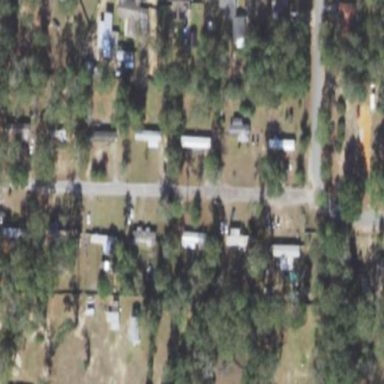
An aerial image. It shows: Residential area known as trailer park.